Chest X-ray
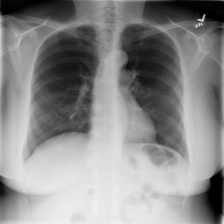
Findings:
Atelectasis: negative
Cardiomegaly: negative
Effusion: negative
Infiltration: negative
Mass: negative
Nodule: negative
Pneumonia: negative
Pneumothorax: negative
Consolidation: negative
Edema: negative
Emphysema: negative
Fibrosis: negative
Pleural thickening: negative
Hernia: negative